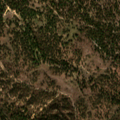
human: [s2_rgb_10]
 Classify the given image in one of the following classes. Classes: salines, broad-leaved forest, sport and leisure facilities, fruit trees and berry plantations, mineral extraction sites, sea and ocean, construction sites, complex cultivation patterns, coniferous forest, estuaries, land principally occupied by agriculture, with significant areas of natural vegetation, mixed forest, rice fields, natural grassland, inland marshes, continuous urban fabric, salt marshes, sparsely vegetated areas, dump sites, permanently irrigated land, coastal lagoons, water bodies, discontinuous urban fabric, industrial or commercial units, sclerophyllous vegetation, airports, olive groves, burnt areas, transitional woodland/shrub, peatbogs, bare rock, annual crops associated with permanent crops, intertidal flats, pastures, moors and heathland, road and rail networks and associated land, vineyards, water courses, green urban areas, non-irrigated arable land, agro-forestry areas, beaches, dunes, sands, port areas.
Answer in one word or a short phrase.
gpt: non-irrigated arable land, agro-forestry areas, broad-leaved forest